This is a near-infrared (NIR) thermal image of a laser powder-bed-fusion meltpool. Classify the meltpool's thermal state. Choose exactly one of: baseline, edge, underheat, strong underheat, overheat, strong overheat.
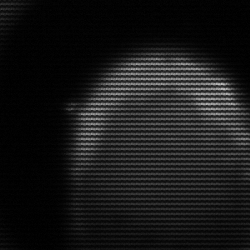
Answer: edge